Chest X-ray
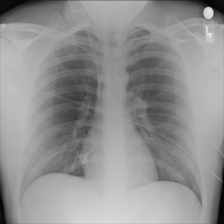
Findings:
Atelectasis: negative
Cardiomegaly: negative
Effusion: negative
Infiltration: negative
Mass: negative
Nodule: negative
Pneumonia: negative
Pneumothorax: negative
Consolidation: negative
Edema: negative
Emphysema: negative
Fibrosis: negative
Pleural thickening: negative
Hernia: negative